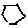
Label: hexagon